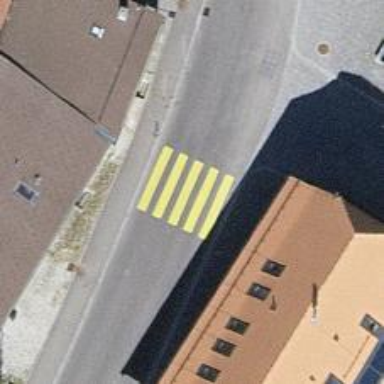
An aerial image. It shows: Zebra crossing on the road.